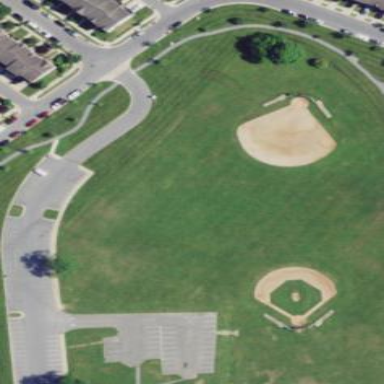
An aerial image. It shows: Baseball pitch for leisure land.